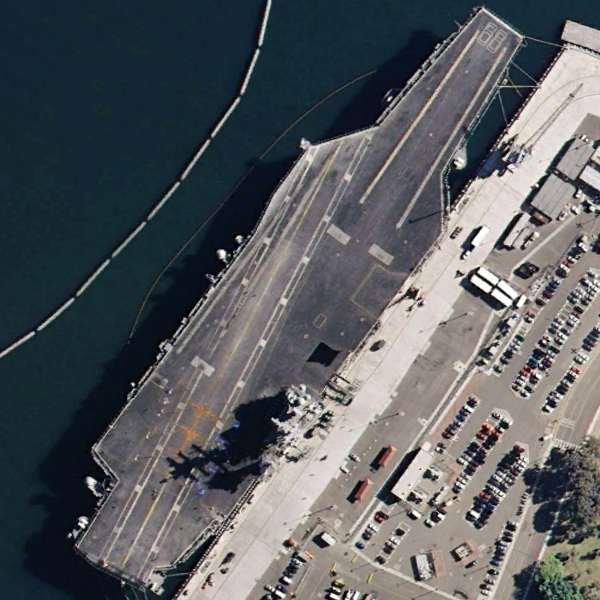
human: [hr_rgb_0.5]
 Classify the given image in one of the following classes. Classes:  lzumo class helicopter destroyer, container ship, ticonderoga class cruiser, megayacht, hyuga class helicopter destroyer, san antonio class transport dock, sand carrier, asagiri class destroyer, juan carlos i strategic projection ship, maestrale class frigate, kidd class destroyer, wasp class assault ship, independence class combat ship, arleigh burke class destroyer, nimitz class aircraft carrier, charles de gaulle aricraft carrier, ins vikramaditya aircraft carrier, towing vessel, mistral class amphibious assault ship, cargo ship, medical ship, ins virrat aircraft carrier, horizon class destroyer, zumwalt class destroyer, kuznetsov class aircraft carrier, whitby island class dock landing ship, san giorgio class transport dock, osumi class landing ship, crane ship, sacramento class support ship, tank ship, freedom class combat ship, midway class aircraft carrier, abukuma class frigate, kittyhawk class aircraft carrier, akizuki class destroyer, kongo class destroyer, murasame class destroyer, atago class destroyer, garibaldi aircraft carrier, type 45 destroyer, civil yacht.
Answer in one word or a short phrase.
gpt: Nimitz class aircraft carrier